Question: I want to calculate total value in index [0][2], previous value is 0, but I have replaced and display it with the calculation result "1/y", and when I calculate total value, value that summed is previous value that containing "0", this my code,
'''
//observation table
//0 1 2 3 4 5 6
titleColumn = new Object[]{"Time (Second)","Medicine", "1/y","x2", "X/Y", "Y^", "Error"};
//0 1 2 3 4 5 6
allData = new Double[][] {{1.0,1.02,0.0,0.0,0.0,0.0,0.0},
{2.0,0.667,0.0,0.0,0.0,0.0,0.0},
{3.0,0.367,0.0,0.0,0.0,0.0,0.0},
{4.0,0.278,0.0,0.0,0.0,0.0,0.0},
{5.0,0.237,0.0,0.0,0.0,0.0,0.0},
{6.0,0.187,0.0,0.0,0.0,0.0,0.0},
{7.0,0.155,0.0,0.0,0.0,0.0,0.0},
{8.0,0.156,0.0,0.0,0.0,0.0,0.0},
{9.0,0.142,0.0,0.0,0.0,0.0,0.0},
{10.0,0.111,0.0,0.0,0.0,0.0,0.0},
{11.0,0.12,0.0,0.0,0.0,0.0,0.0},
{12.0,0.097,0.0,0.0,0.0,0.0,0.0},
{13.0,0.099,0.0,0.0,0.0,0.0,0.0},
{14.0,0.089,0.0,0.0,0.0,0.0,0.0},
{15.0,0.079,0.0,0.0,0.0,0.0,0.0},
{0.0,0.0,0.0,0.0,0.0,0.0,0.0}};
tableModelObservation = new DefaultTableModel(allData, titleColumn);
tableObservation.setModel(tableModelObservation);
int row,column,inputRow,inputColumn;
//index [0][2] was replaced with calculation 1/y
row = 0;
column = 1;
inputRow = 0;
inputColumn = 2;
double onePerY = 0;
for(int a=0;a<allData.length;a++){
onePerY = 1/allData[row][column];
//is this the way to use getValueAt() and for indicating that the dependent cell has been change ?
tableObservation.getModel().getValueAt(row, column);
tableObservation.firePropertyChange("1/y", inputRow, inputColumn);
tableObservation.getModel().setValueAt(onePerY, inputRow, inputColumn);
inputRow++;
row++;
}
//calculation total 1/y, summing is still using previous value "0"
row = 0;
column = 2;
inputRow = 15;
inputColumn = 2;
double totalOnePerY = 0;
for (int a=0;a<allData.length;a++){
totalOnePerY += allData[row][column];
row++;
}
//displaying result in row index[15] and column index[2]
tableObservation.getModel().setValueAt(totalOnePerY, inputRow, inputColumn);
'''
this column values "1/y" after calculation process

What should I do, to be able to summing it using new value ?
all the assistance that you gave, I would appreciate it, thank you
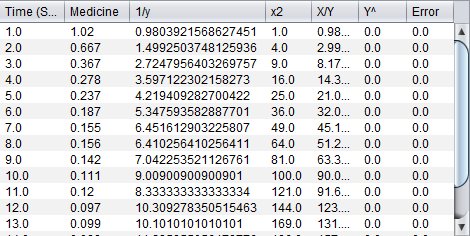
Answer: As shown in <URL>'. If a column on which the value depends is editable, be sure to fire an event indicating that the dependent cell has changed.
Addendum: 'getValueAt()',
Absent your <URL> I'm guessing: I see that you access the 'allData' array you use it to construct and update the 'DefaultTableModel'. I'm not sure about the goal of the exercise, but you probably wan't to update the array doing so. 'DefaultTableModel' uses 'Vector' internally, and it ignores the array after construction completes.